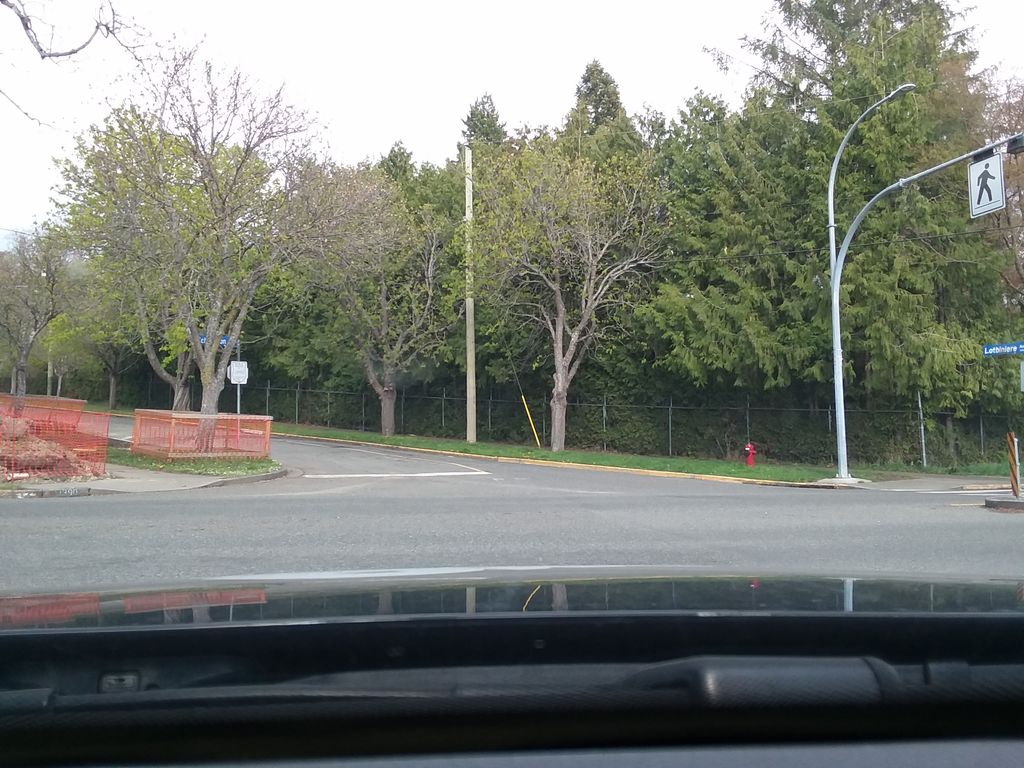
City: victoria